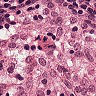
Metastatic tissue present: no